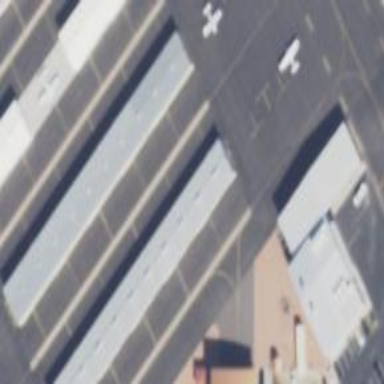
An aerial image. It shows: Hangar located at airport.